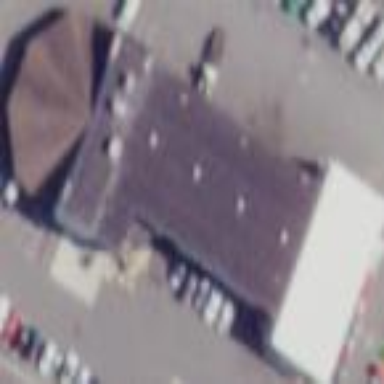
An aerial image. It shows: Building that houses car shop.